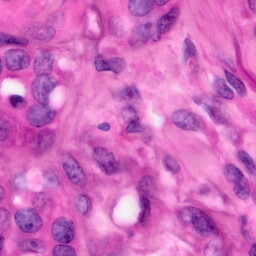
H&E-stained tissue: Pancreatic